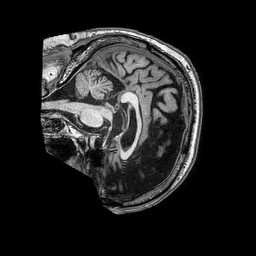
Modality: T1w
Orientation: sagittal
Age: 78
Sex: male
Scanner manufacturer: philips
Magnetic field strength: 3 T
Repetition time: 0.006906 s
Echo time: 0.003126 s